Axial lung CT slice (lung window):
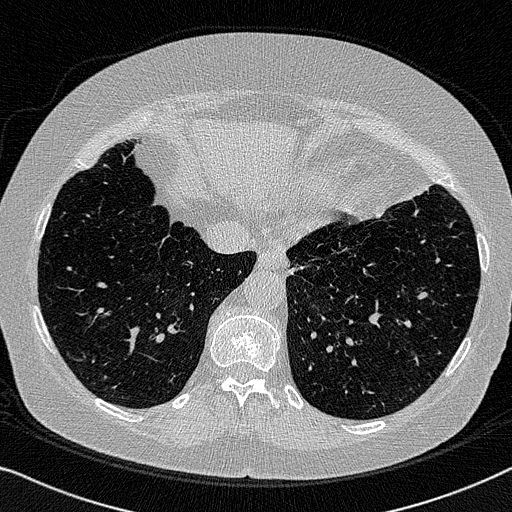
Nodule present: no